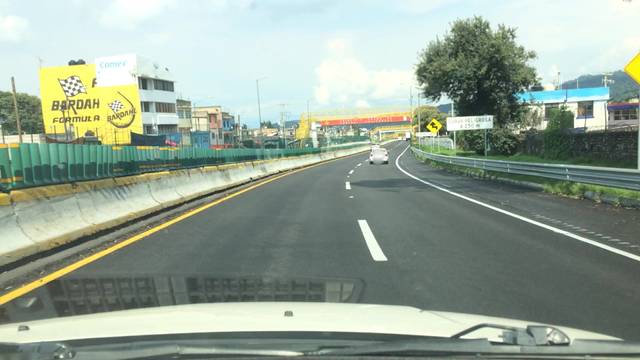
Region: Mexico
Coordinates: 19.2, -99.144